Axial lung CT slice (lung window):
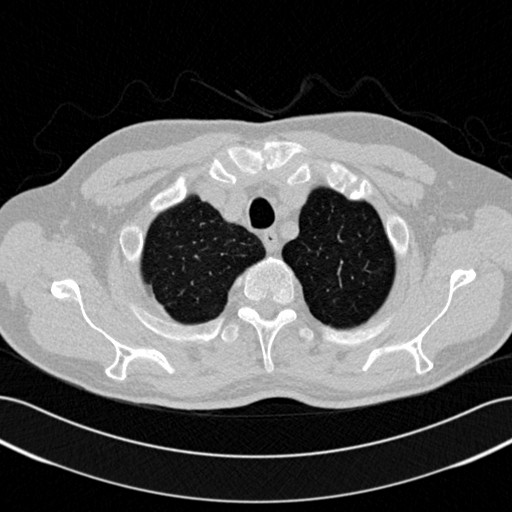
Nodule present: no